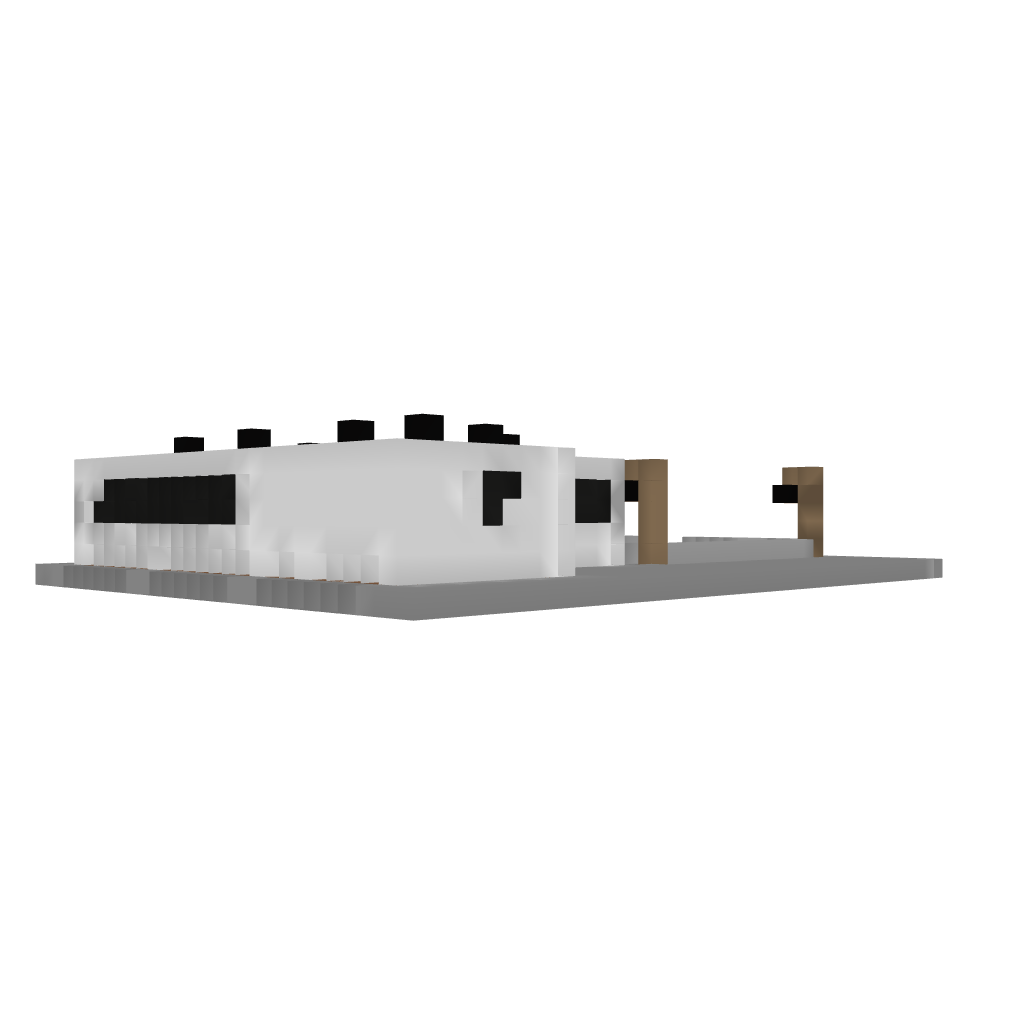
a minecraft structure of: Minecraft Grocery Store